Interaction volume radius: 10 \u00c5
Interaction volume height: 10 \u00c5
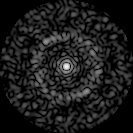
Disorder parameter: 0.8271